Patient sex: M
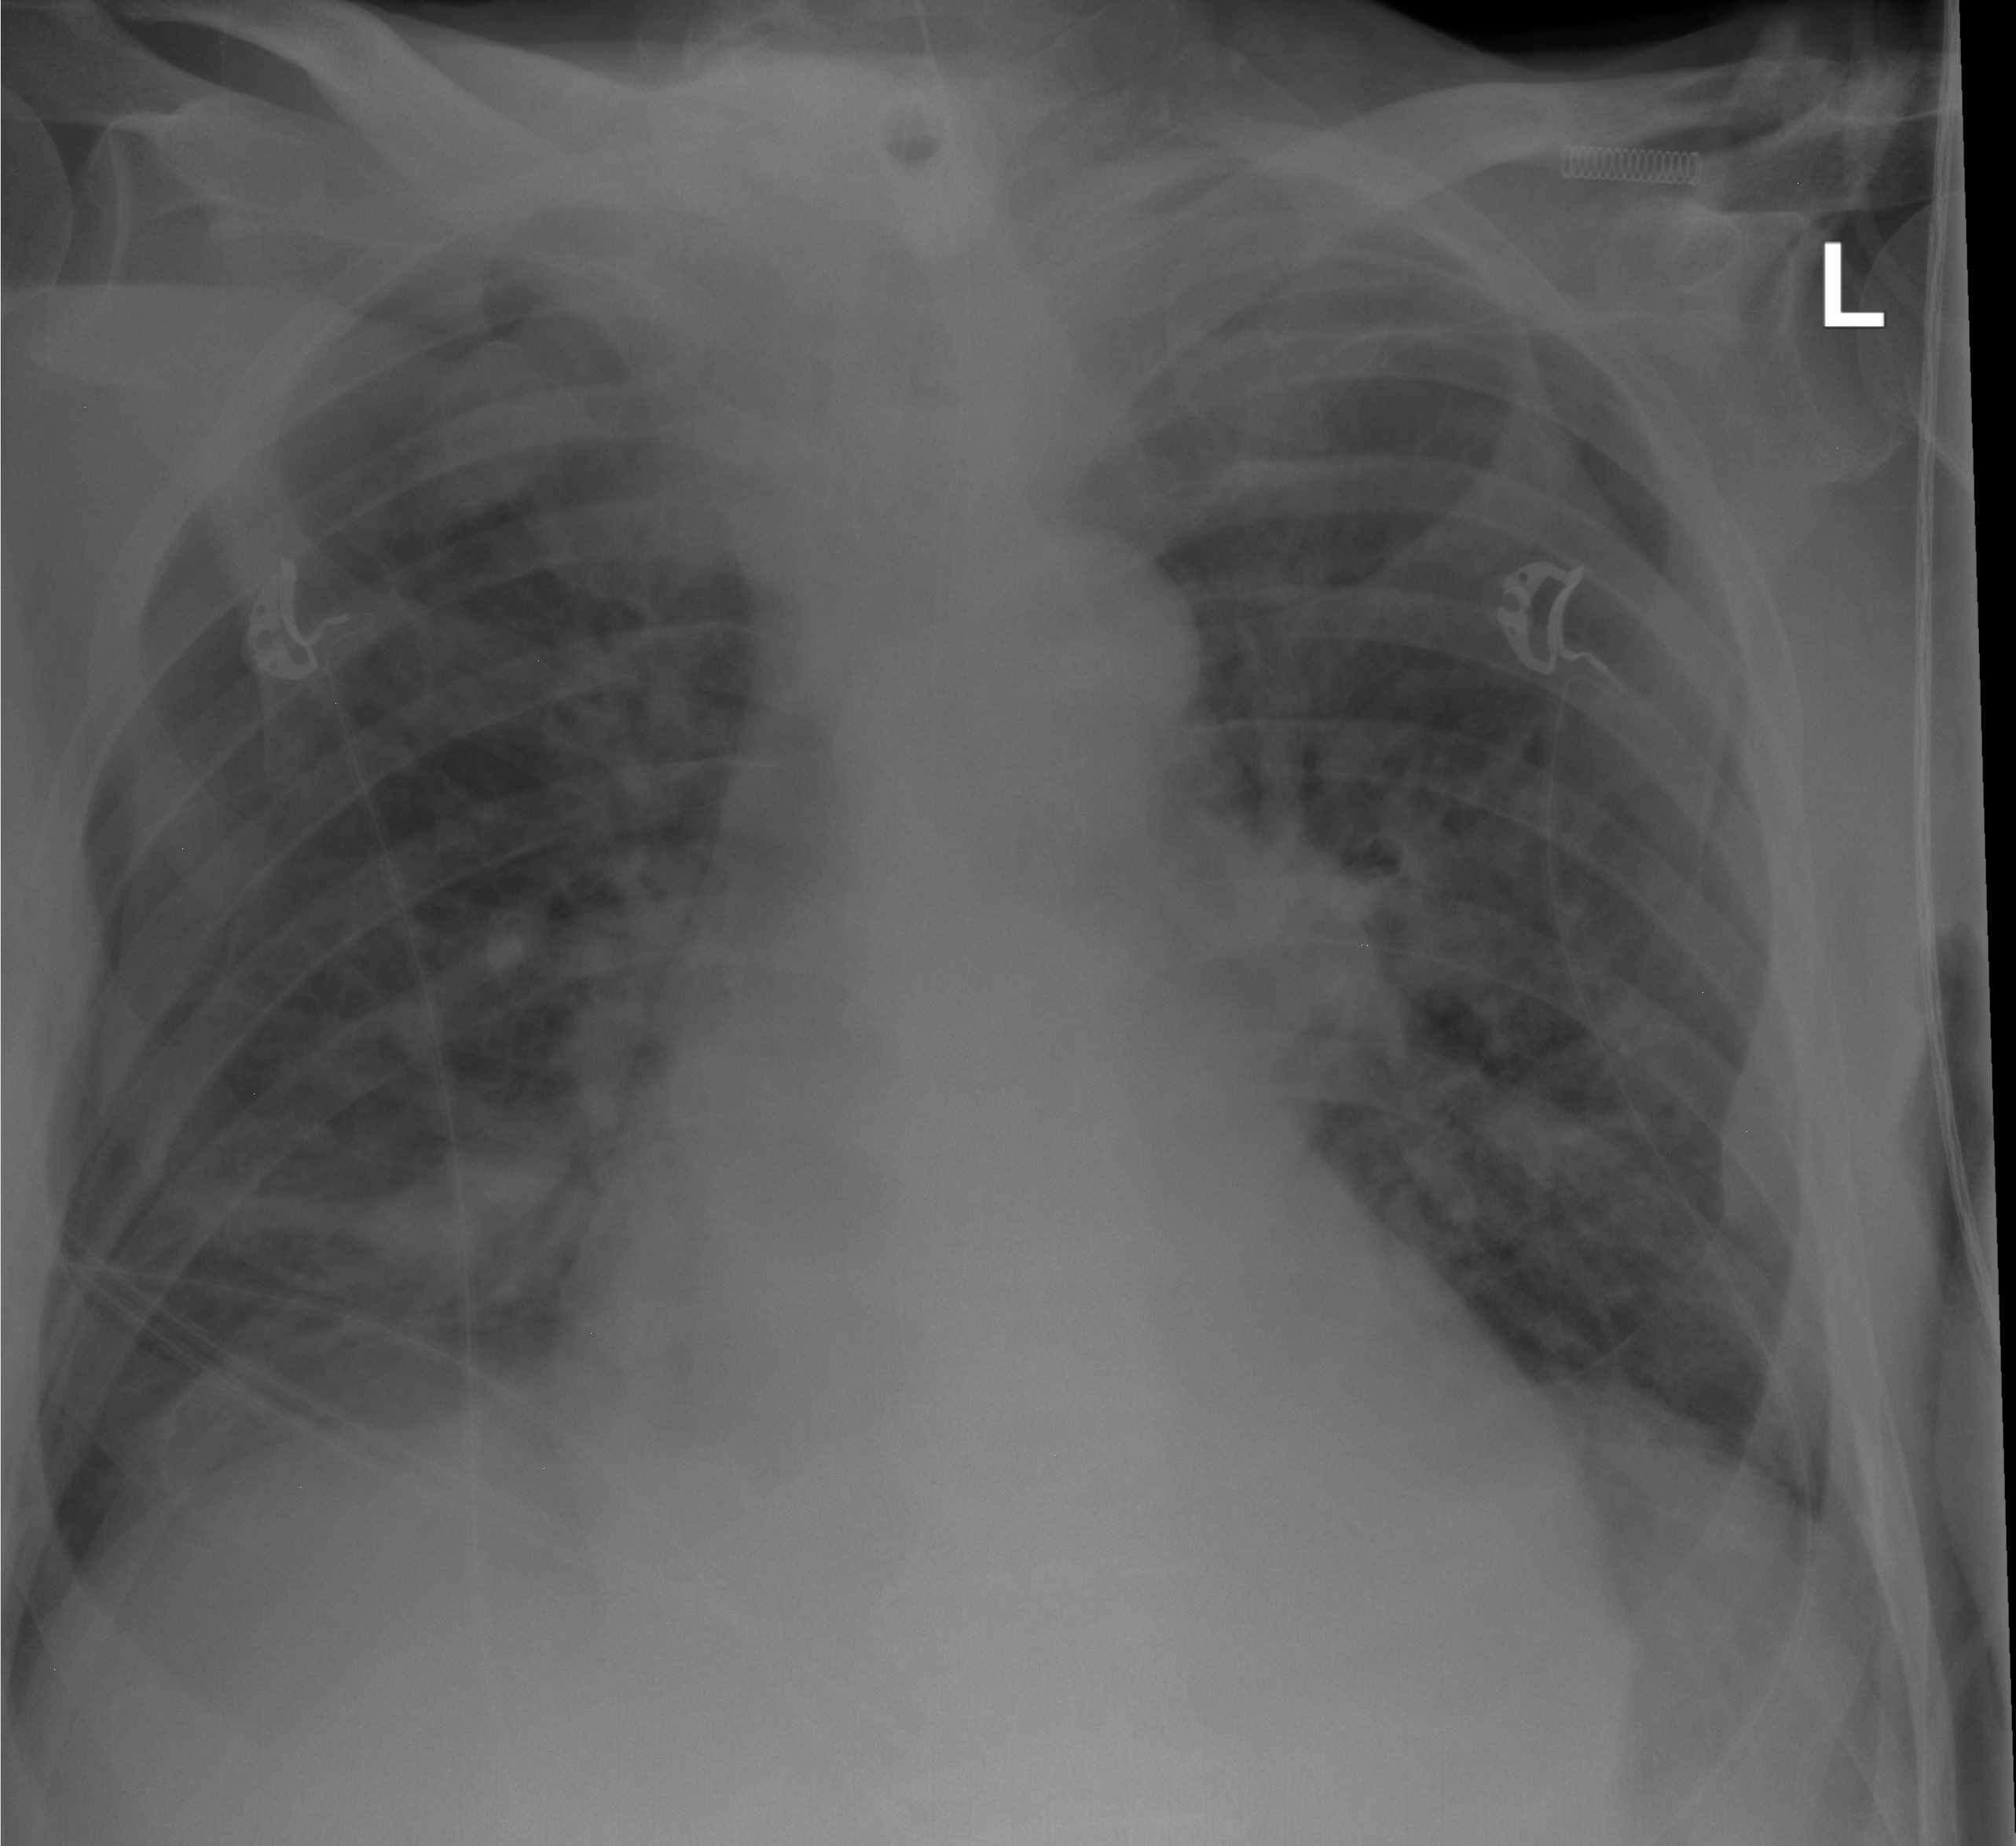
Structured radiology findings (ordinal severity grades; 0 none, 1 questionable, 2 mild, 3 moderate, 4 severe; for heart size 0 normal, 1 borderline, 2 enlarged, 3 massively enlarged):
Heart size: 2
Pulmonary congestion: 2
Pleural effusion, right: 1
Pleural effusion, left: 0
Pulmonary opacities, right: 2
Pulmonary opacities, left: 2
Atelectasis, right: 2
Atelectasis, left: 2